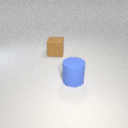
large brown rubber cube to the left of large blue rubber cylinder